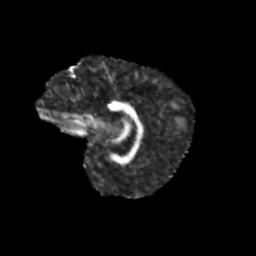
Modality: FA
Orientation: sagittal
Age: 11
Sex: female
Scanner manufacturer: siemens
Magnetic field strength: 3 T
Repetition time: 3.8 s
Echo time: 0.07 s